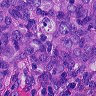
Metastatic tissue present: yes